Interaction volume radius: 5 \u00c5
Interaction volume height: 15 \u00c5
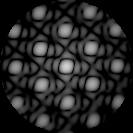
Disorder parameter: 0.03851